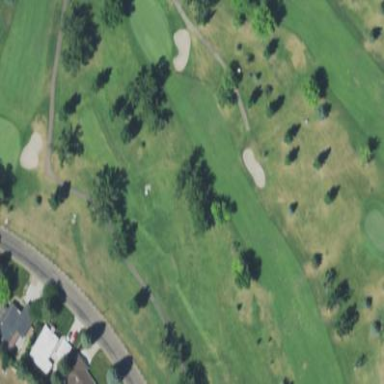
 specifically mown fairway on golf course."